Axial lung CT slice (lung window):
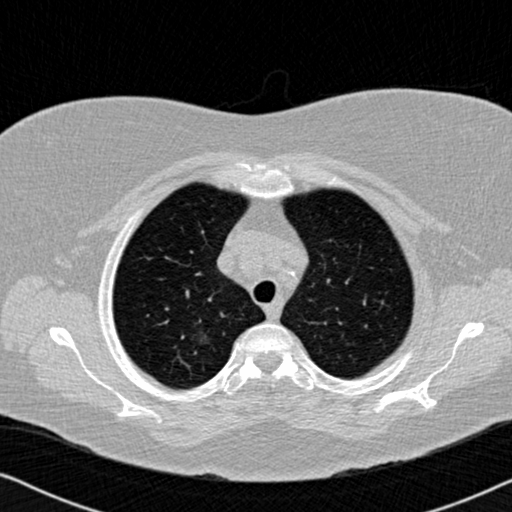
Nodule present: yes
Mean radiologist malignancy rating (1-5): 3